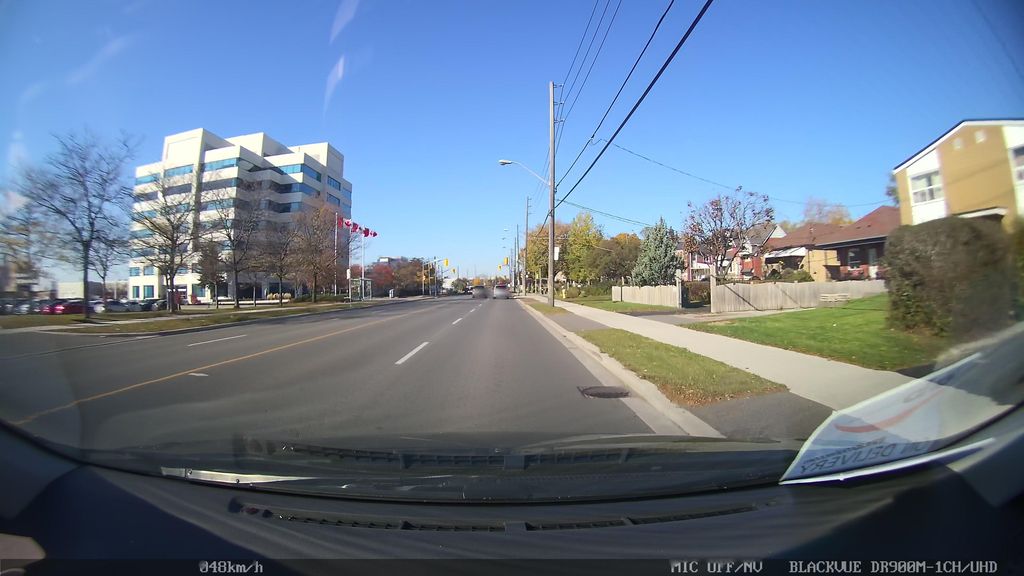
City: toronto